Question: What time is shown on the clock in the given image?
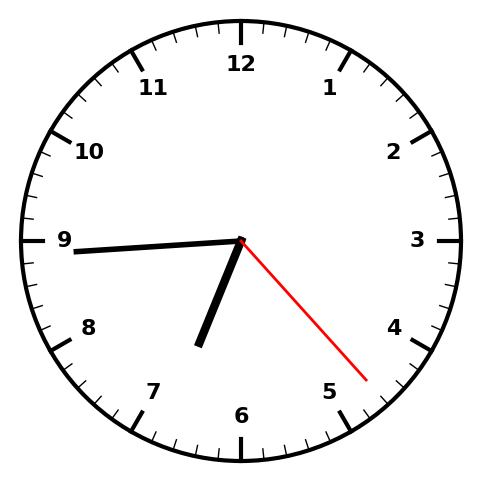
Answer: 06:44:23